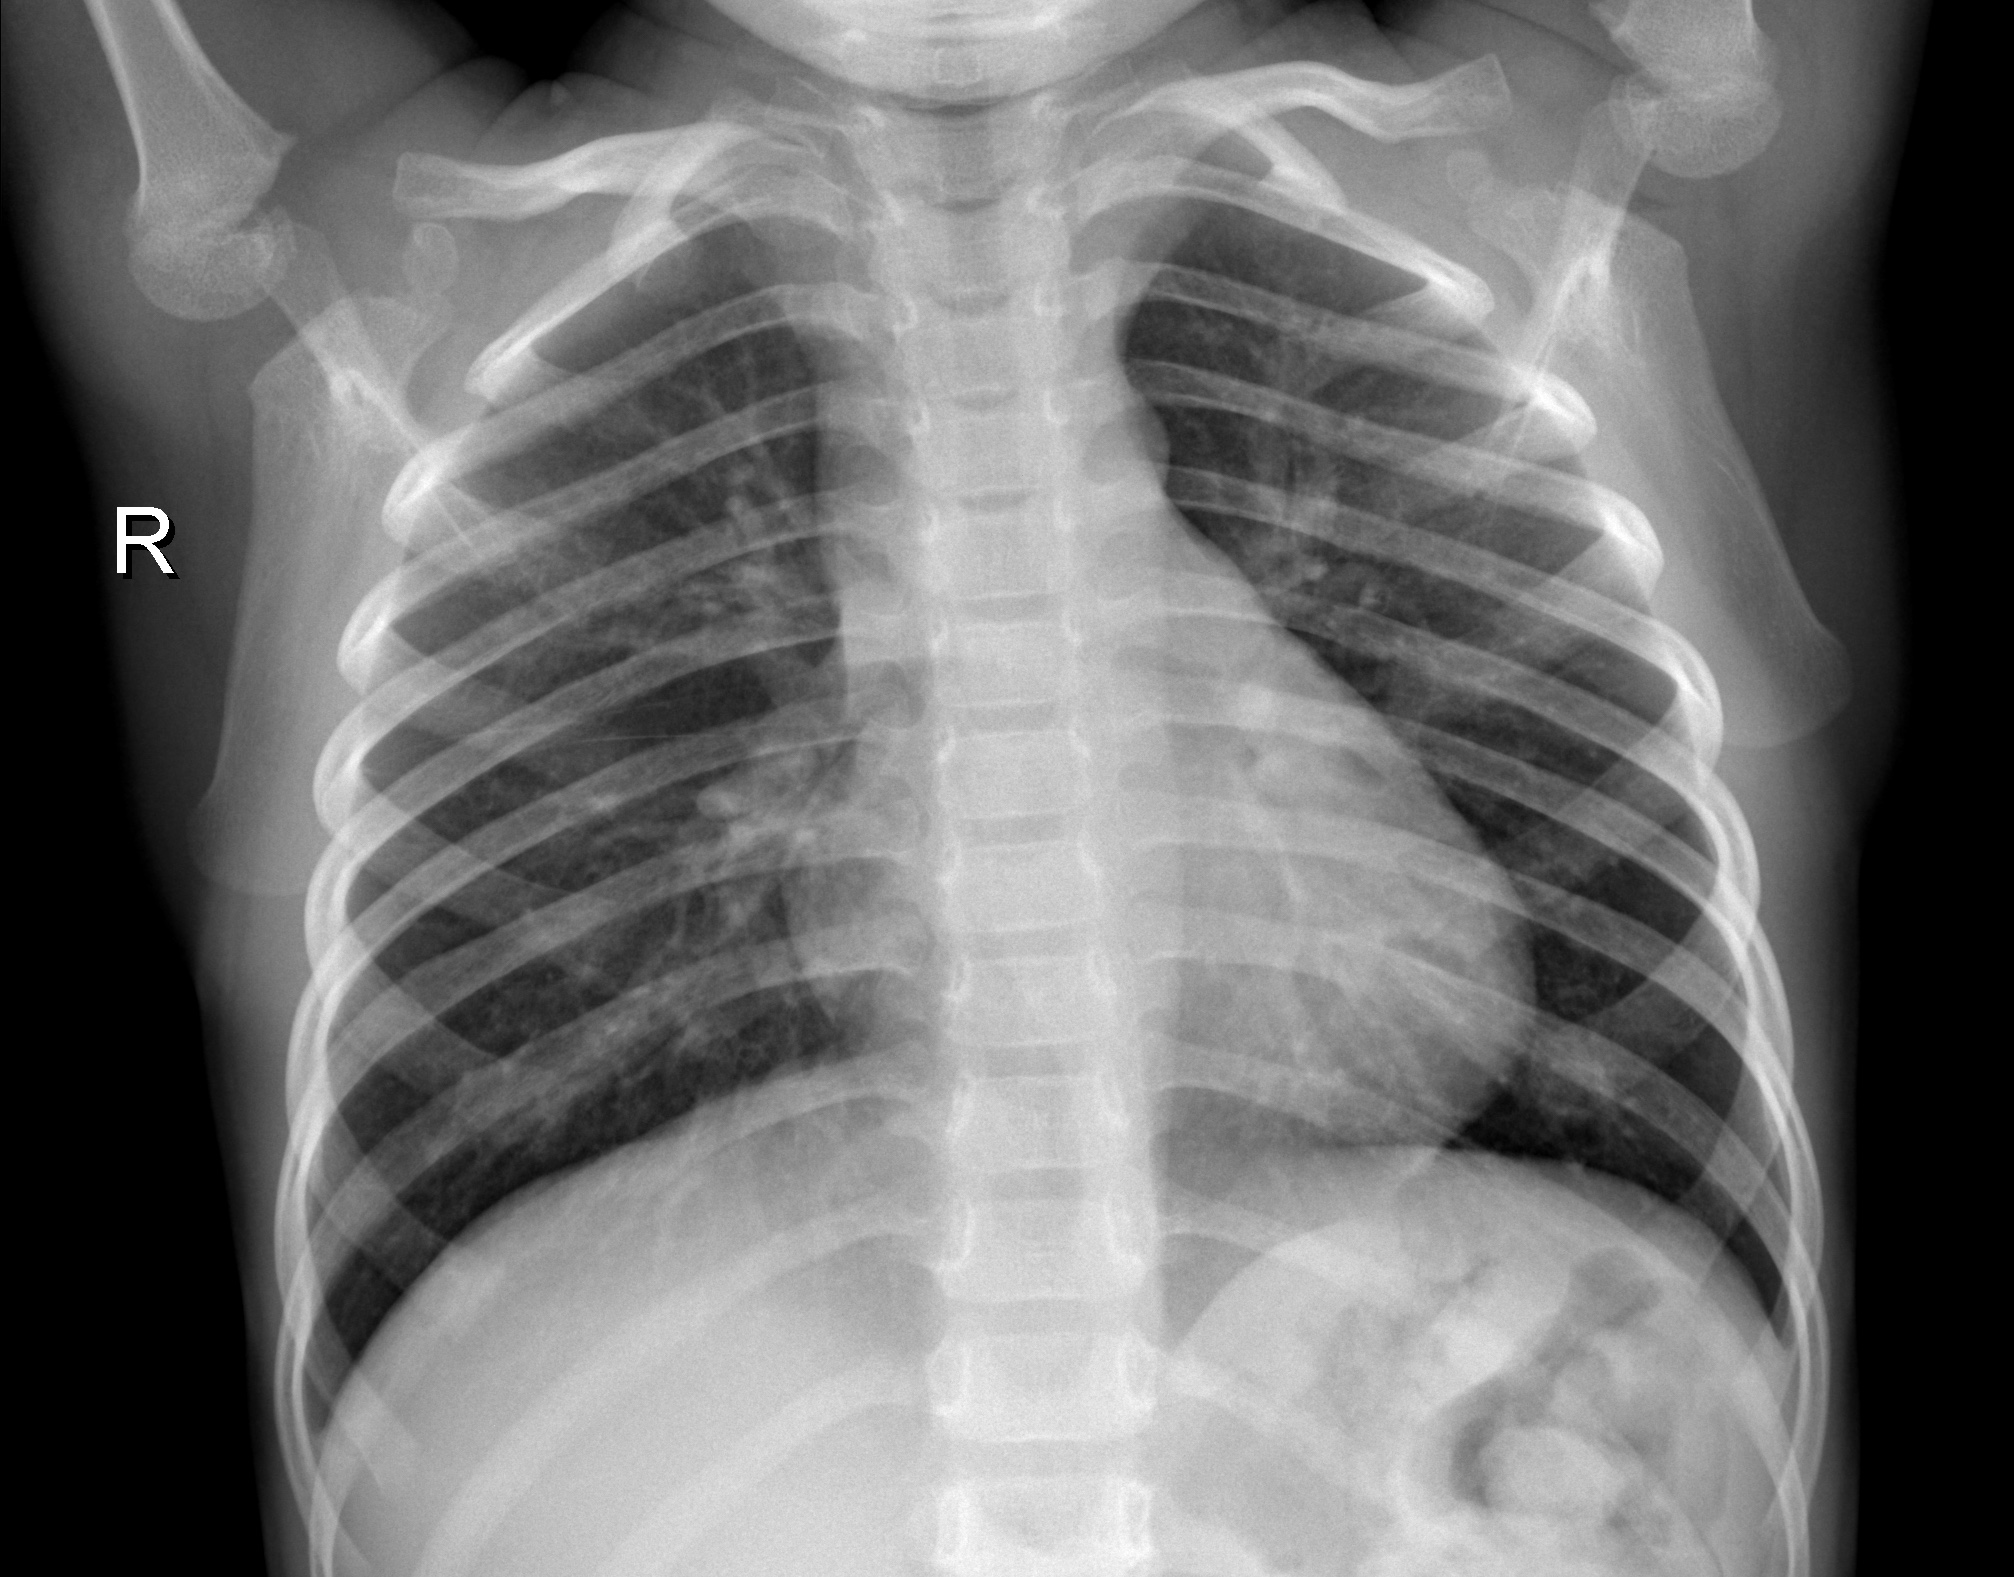
Diagnosis: NORMAL